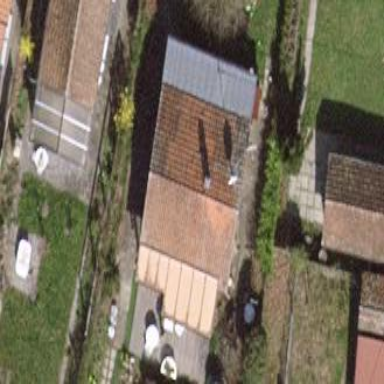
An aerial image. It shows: Simple and straightforward house.